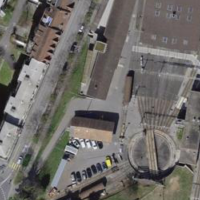
EUNIS habitat code: 57
Species observed at this site:
Lathyrus pratensis
Malva sylvestris